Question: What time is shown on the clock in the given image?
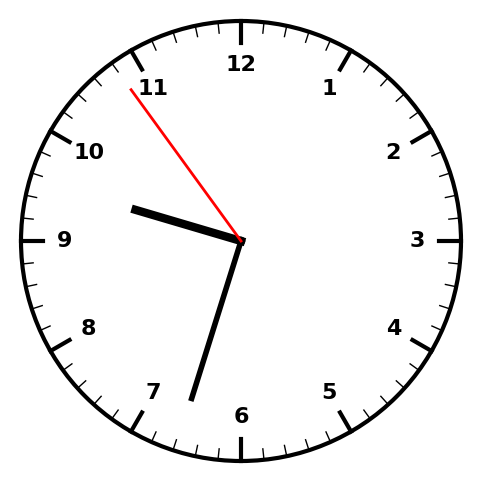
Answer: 09:32:54